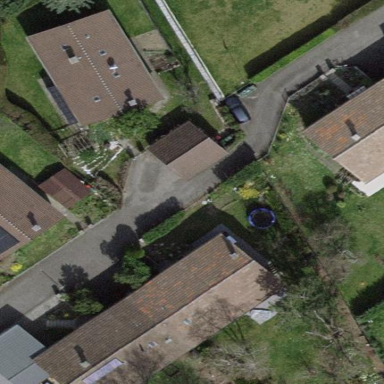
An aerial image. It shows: Garden enclosed by fence.